Question: Using this code :
'''
import org.codehaus.jackson.map.ObjectMapper;
ObjectMapper objectMapper = new ObjectMapper();
String str = objectMapper.writeValueAsString(myObject);
'''
I receive this Eclipse error:
'''
The type org.codehaus.jackson.JsonGenerationException cannot be resolved. It is indirectly referenced from
required .class files
'''
at line 'String str = objectMapper.writeValueAsString(myObject);'
There are three 'JsonGenerationException' class types on my class path (you may have to save the image and open it separately to read the text in the image):

Is the reason I'm receiving this error message because JsonGenerationException is in two different jar files and Eclipse is unsure which on to use ? If so how can I fix it ?
I required this jar file : <URL>
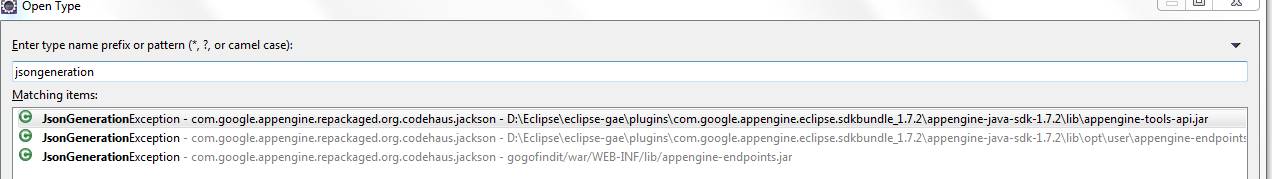
Answer: Make sure that the JAR containing 'org.codehaus.jackson.JsonGenerationException' is on your classpath, e.g., by using <URL>.